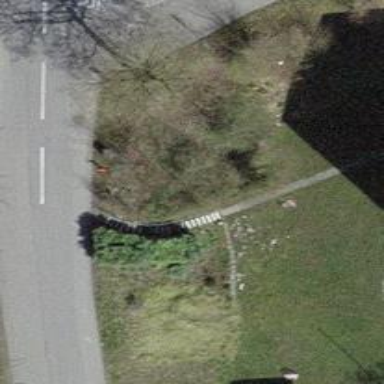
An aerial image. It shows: Set of steps on the road.